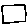
Label: square